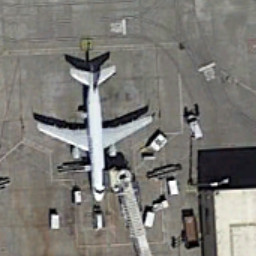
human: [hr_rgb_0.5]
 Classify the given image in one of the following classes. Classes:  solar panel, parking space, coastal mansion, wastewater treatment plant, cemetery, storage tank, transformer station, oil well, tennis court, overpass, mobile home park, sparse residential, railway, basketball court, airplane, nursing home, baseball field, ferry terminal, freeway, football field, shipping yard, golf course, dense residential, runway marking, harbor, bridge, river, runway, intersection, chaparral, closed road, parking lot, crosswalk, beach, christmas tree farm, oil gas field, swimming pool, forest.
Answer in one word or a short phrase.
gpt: airplane